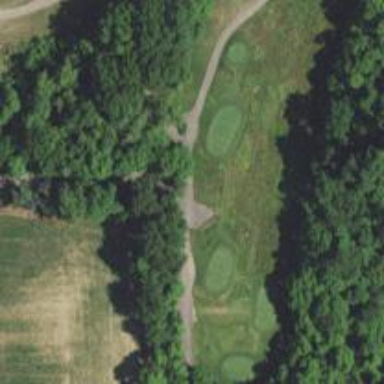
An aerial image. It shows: Service road used as golf cart path.